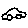
Label: car